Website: crate-barrel
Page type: customer-info-address
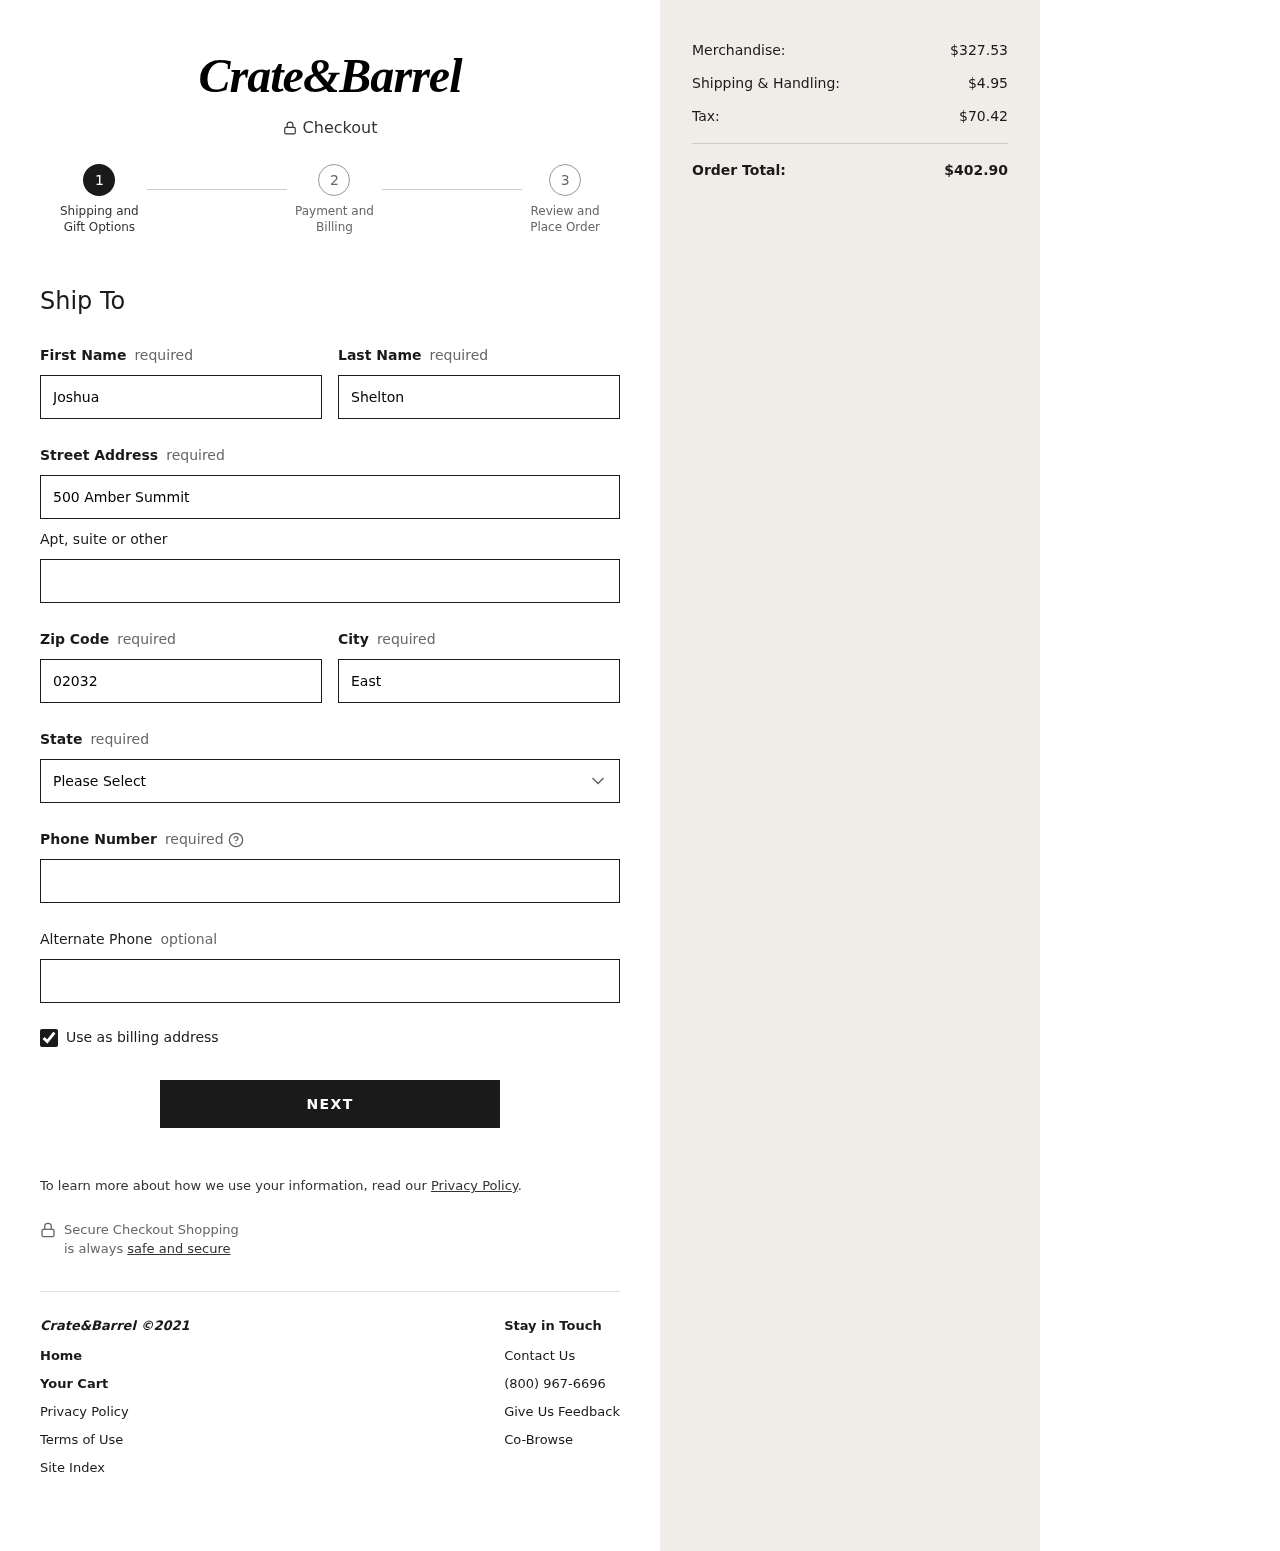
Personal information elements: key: PII_STATE
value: Alabama
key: PII_FIRSTNAME
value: Joshua
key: PII_LASTNAME
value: Shelton
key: PII_STREET
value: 500 Amber Summit
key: PII_POSTCODE
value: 02032
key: PII_CITY
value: East Sherylton
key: PII_PHONE
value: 3477657835
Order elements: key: ORDER_SUBTOTAL
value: $327.53
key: ORDER_SHIPPING_COST
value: $4.95
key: ORDER_TAX
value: $70.42
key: ORDER_TOTAL
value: $402.90